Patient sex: M
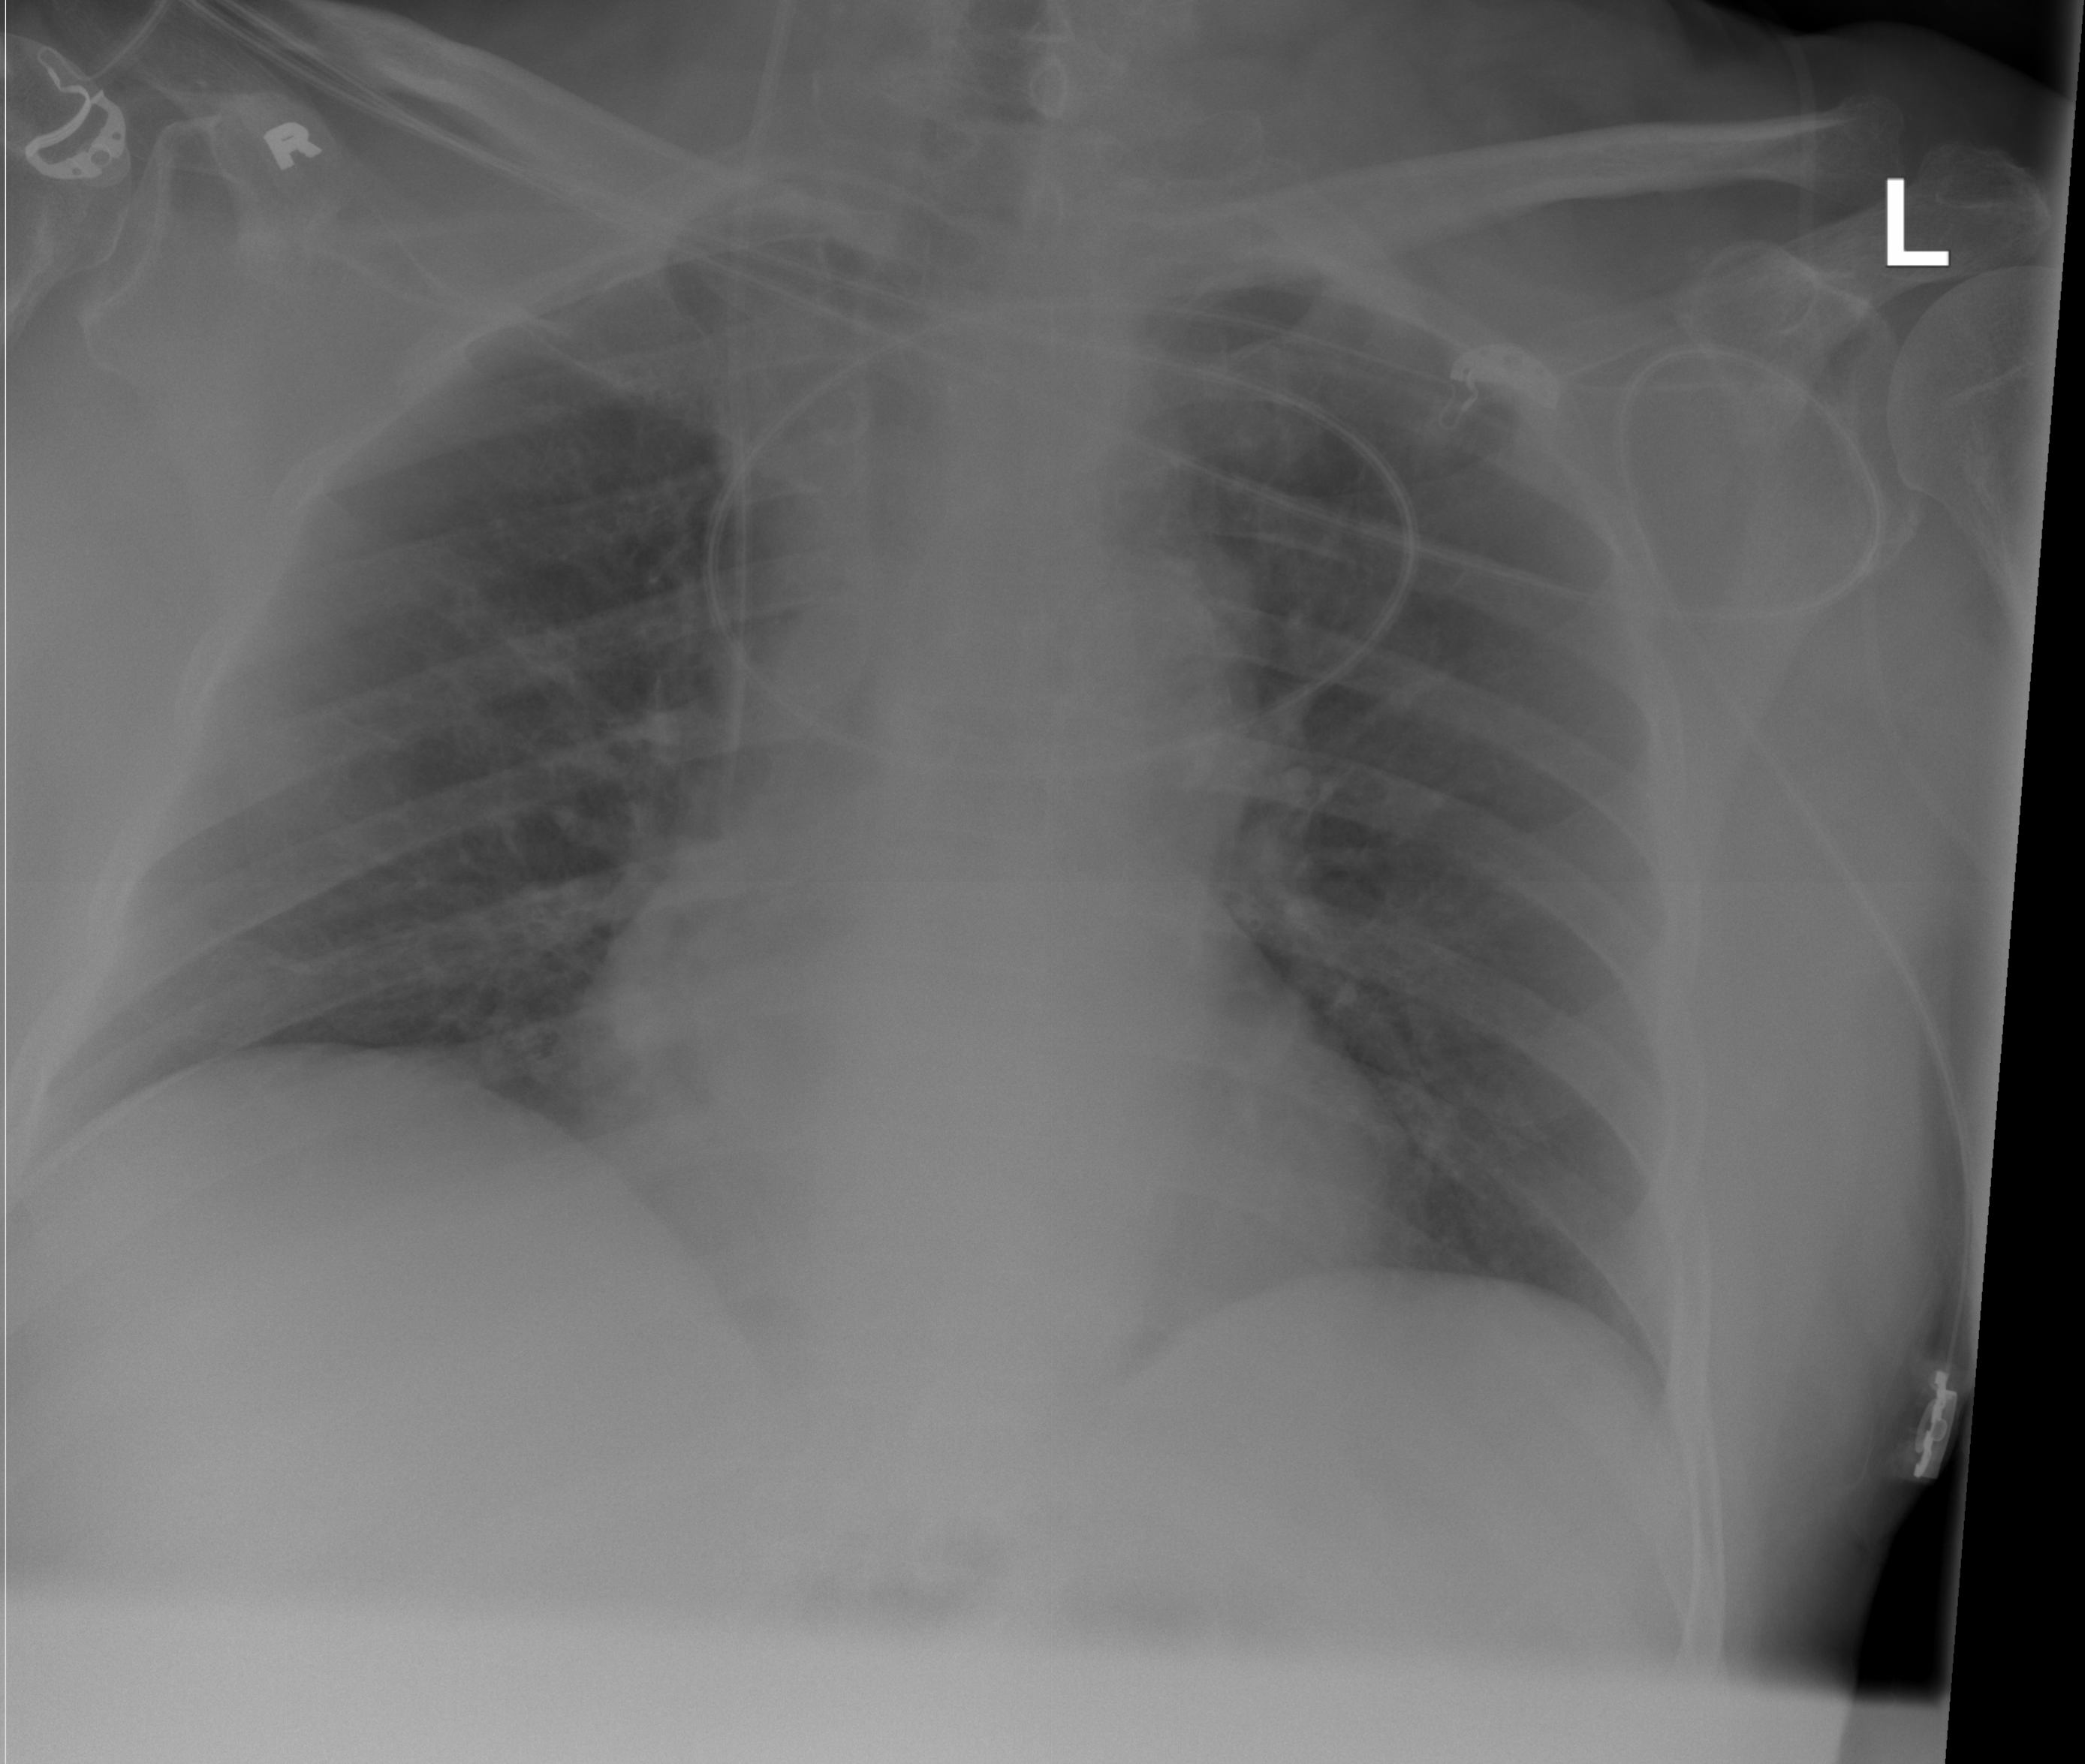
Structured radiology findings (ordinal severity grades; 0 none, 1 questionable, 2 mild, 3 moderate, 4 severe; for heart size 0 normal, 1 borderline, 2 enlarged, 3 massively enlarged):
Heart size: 0
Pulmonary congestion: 0
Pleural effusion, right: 0
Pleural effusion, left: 0
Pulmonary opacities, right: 0
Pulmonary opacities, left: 0
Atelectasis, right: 2
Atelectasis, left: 0